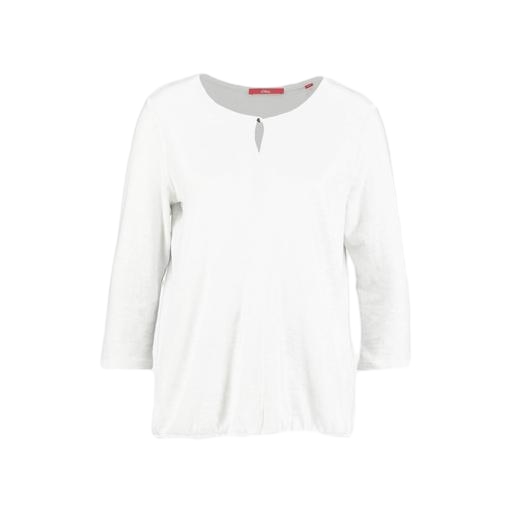
white three-quarter-sleeve top only macy, white jersey shirt, white three-quarter-sleeve scoop-neck t-shirt only macy, white background